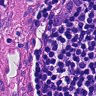
Metastatic tissue present: yes